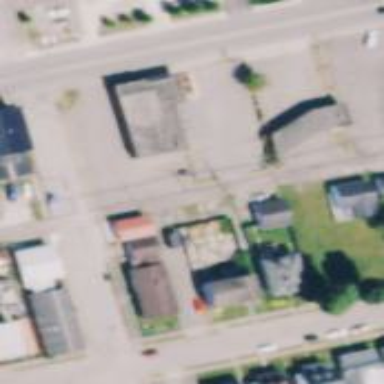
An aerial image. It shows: Alley classified as service road.